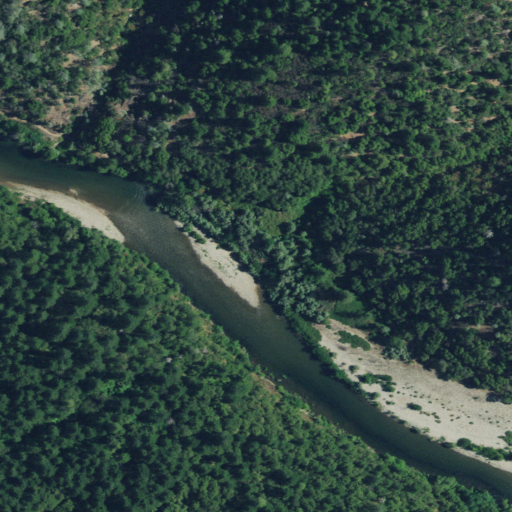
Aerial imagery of valley in California named Squaw Gulch containing evergreen forest, mixed forest, shrub, open water, and deciduous forest